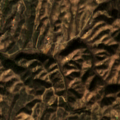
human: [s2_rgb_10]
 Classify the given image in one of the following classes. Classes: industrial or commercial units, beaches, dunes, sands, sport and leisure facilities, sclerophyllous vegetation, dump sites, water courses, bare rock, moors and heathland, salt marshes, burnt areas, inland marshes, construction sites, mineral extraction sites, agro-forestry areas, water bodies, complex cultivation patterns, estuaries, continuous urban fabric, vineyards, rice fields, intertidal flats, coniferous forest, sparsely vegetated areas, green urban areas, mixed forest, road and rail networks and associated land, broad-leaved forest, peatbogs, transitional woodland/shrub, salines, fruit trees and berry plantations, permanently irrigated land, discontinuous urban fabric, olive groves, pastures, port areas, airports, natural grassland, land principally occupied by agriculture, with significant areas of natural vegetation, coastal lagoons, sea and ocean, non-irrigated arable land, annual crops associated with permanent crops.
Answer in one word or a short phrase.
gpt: pastures, land principally occupied by agriculture, with significant areas of natural vegetation, transitional woodland/shrub